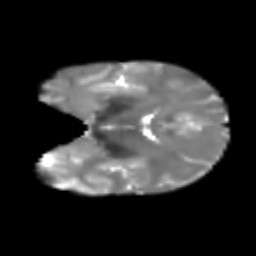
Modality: T2w
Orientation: coronal
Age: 29
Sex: male
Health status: healthy